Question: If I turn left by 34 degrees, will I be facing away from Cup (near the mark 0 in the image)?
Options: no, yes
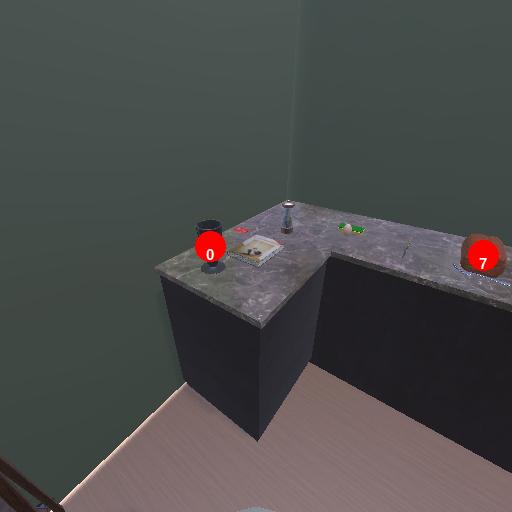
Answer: no